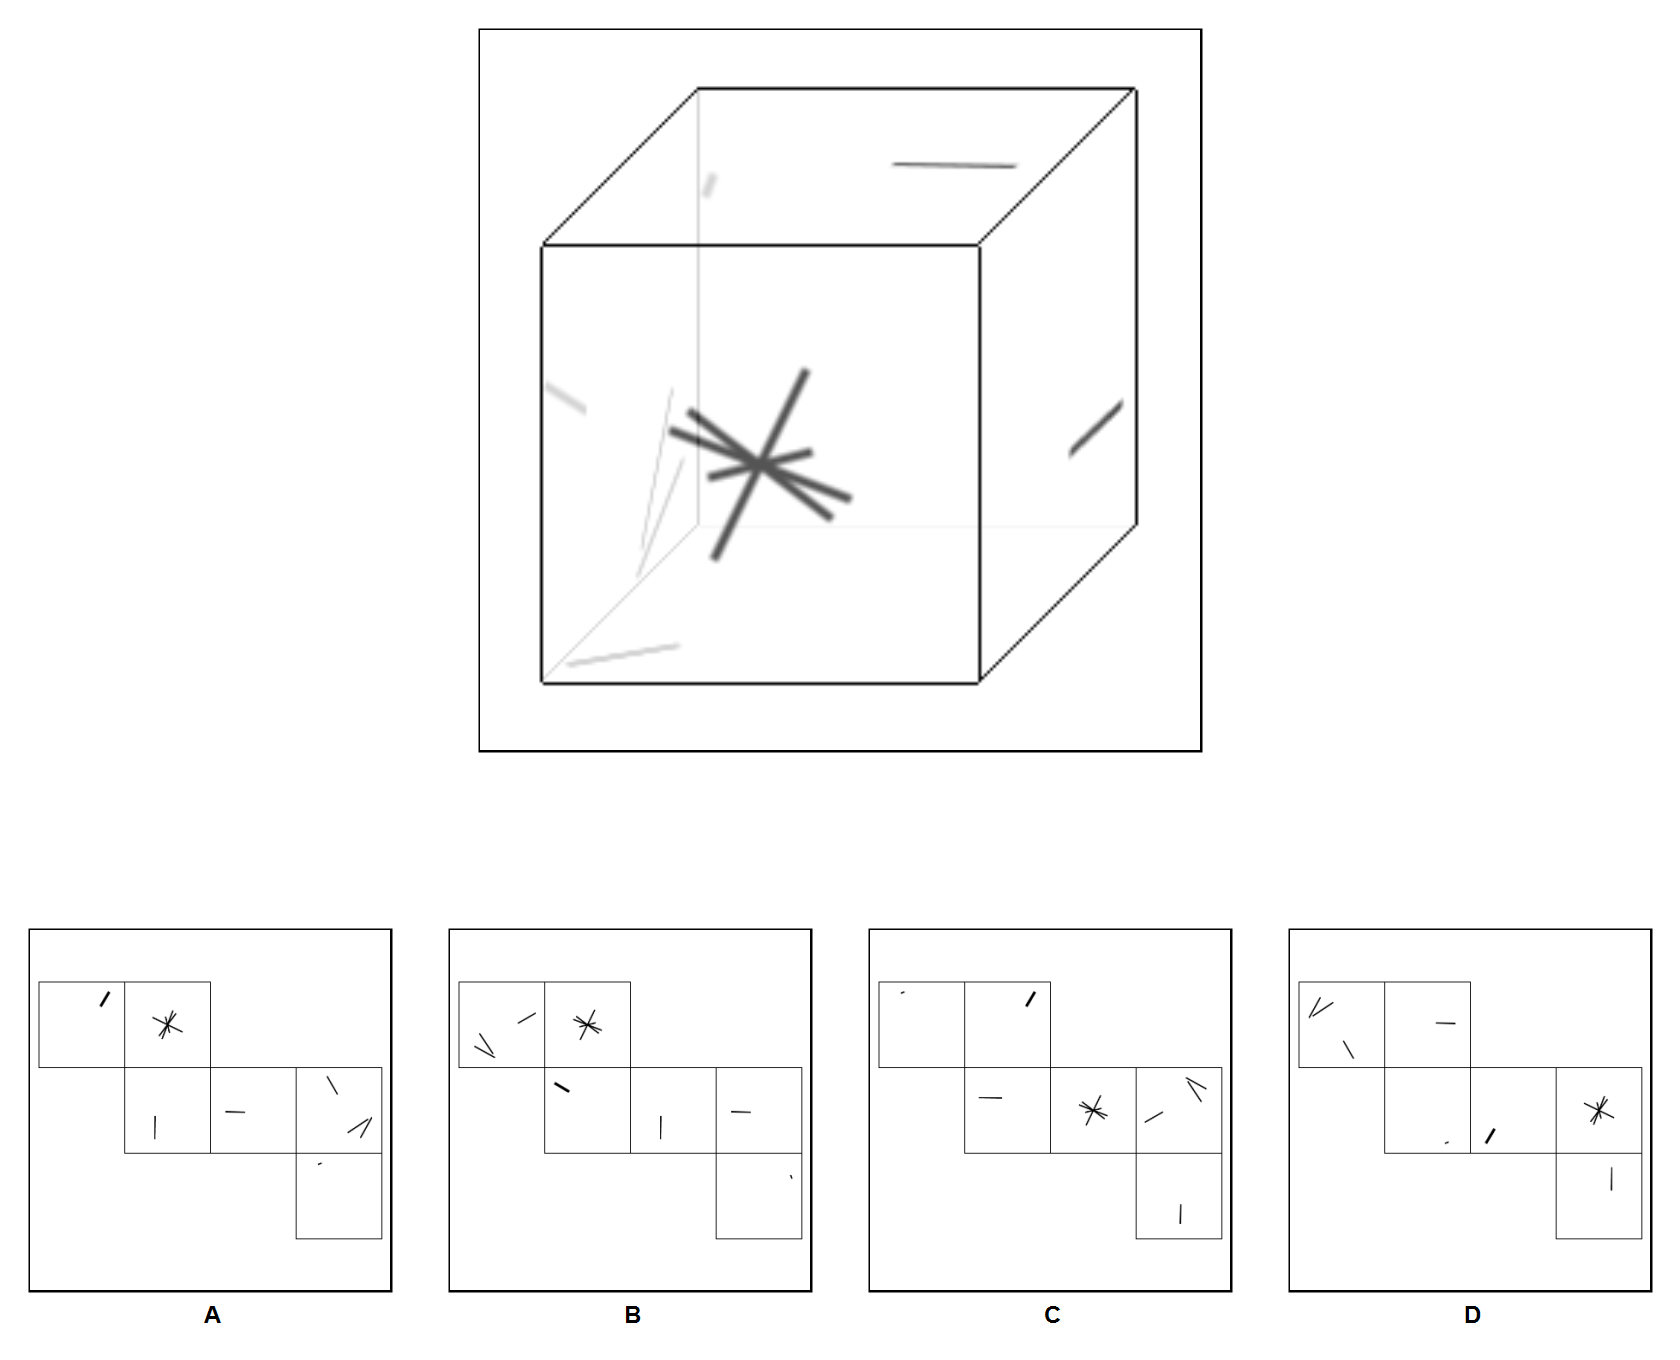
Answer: D